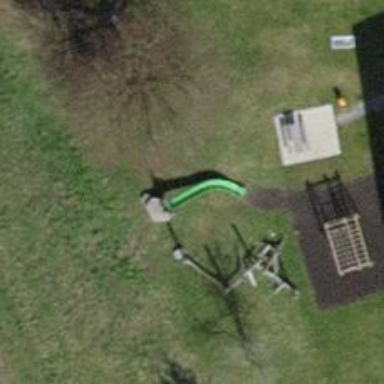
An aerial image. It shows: Playground featuring slide.